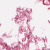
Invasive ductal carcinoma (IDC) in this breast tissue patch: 0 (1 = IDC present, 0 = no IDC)